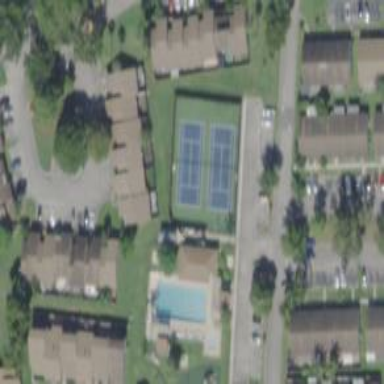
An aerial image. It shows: Tennis court in leisure pitch.